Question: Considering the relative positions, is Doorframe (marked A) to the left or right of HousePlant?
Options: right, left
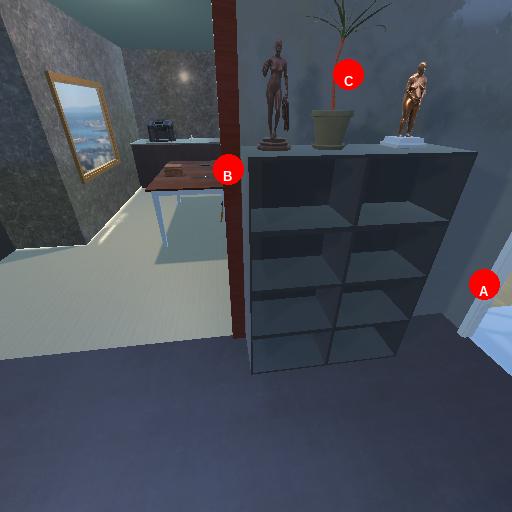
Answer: right